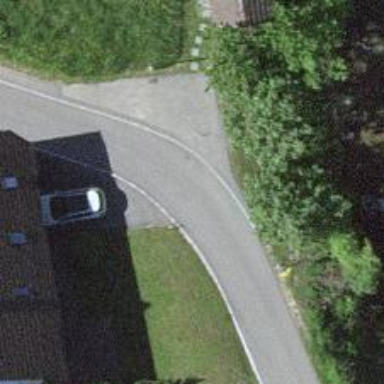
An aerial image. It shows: Residential road.